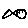
Label: fish